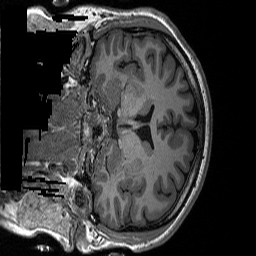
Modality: T1w
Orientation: coronal
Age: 41
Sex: male
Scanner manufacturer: siemens
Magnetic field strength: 3 T
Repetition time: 2.3 s
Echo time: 0.00298 s